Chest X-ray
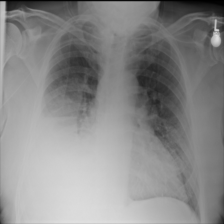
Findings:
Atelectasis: negative
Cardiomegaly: negative
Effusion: negative
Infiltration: negative
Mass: negative
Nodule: negative
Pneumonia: negative
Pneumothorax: negative
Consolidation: negative
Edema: negative
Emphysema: negative
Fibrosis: negative
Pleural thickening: negative
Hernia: negative